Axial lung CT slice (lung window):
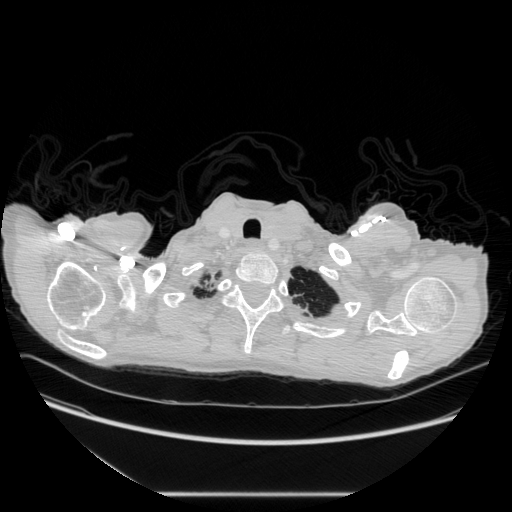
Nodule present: no